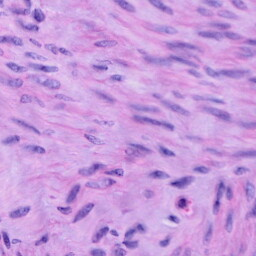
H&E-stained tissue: Cervix